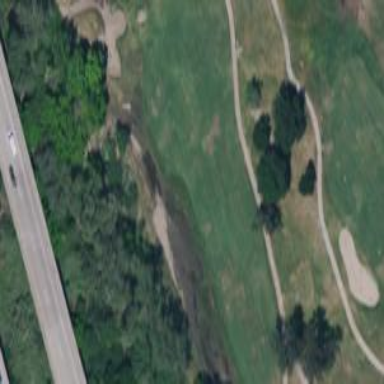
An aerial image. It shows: Sand bunker on golf course.